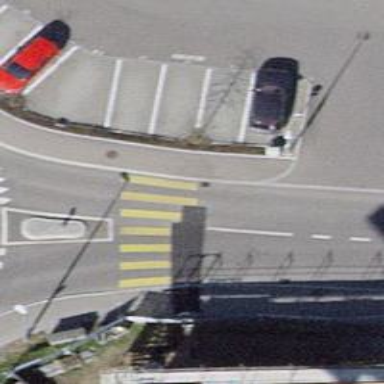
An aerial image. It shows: Marked and uncontrolled crossing with island.